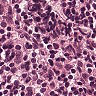
Metastatic tissue present: no